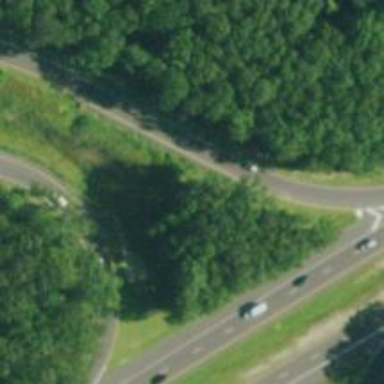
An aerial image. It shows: Trunk link highway.